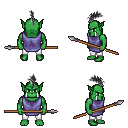
a pixel art fantasy rpg character, male body template, orc, green skin, chain tabard jacket, white pants, gray mohawk hairstyle, spear, four views (front, back, left, right), 2x2 character sprite sheet, small pixel art, hard edges, no anti-aliasing